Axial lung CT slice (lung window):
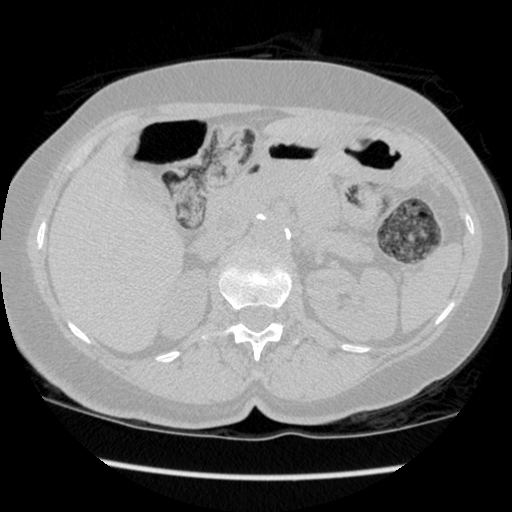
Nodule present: no